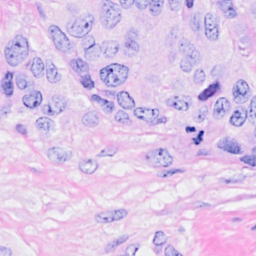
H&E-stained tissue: Breast